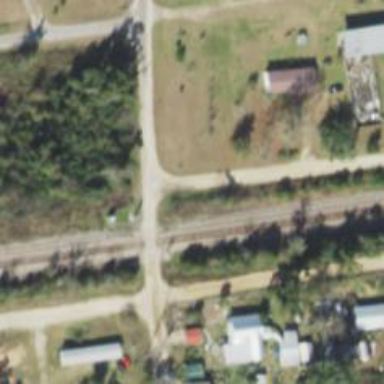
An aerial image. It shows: Level crossing with lights on the railway.